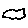
Label: cloud